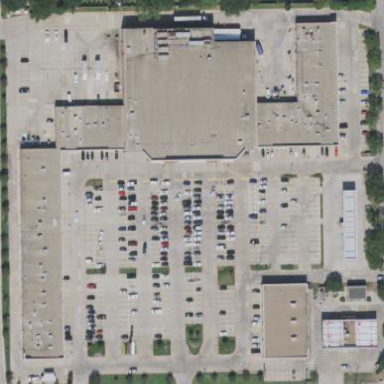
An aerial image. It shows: Retail area.